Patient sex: M
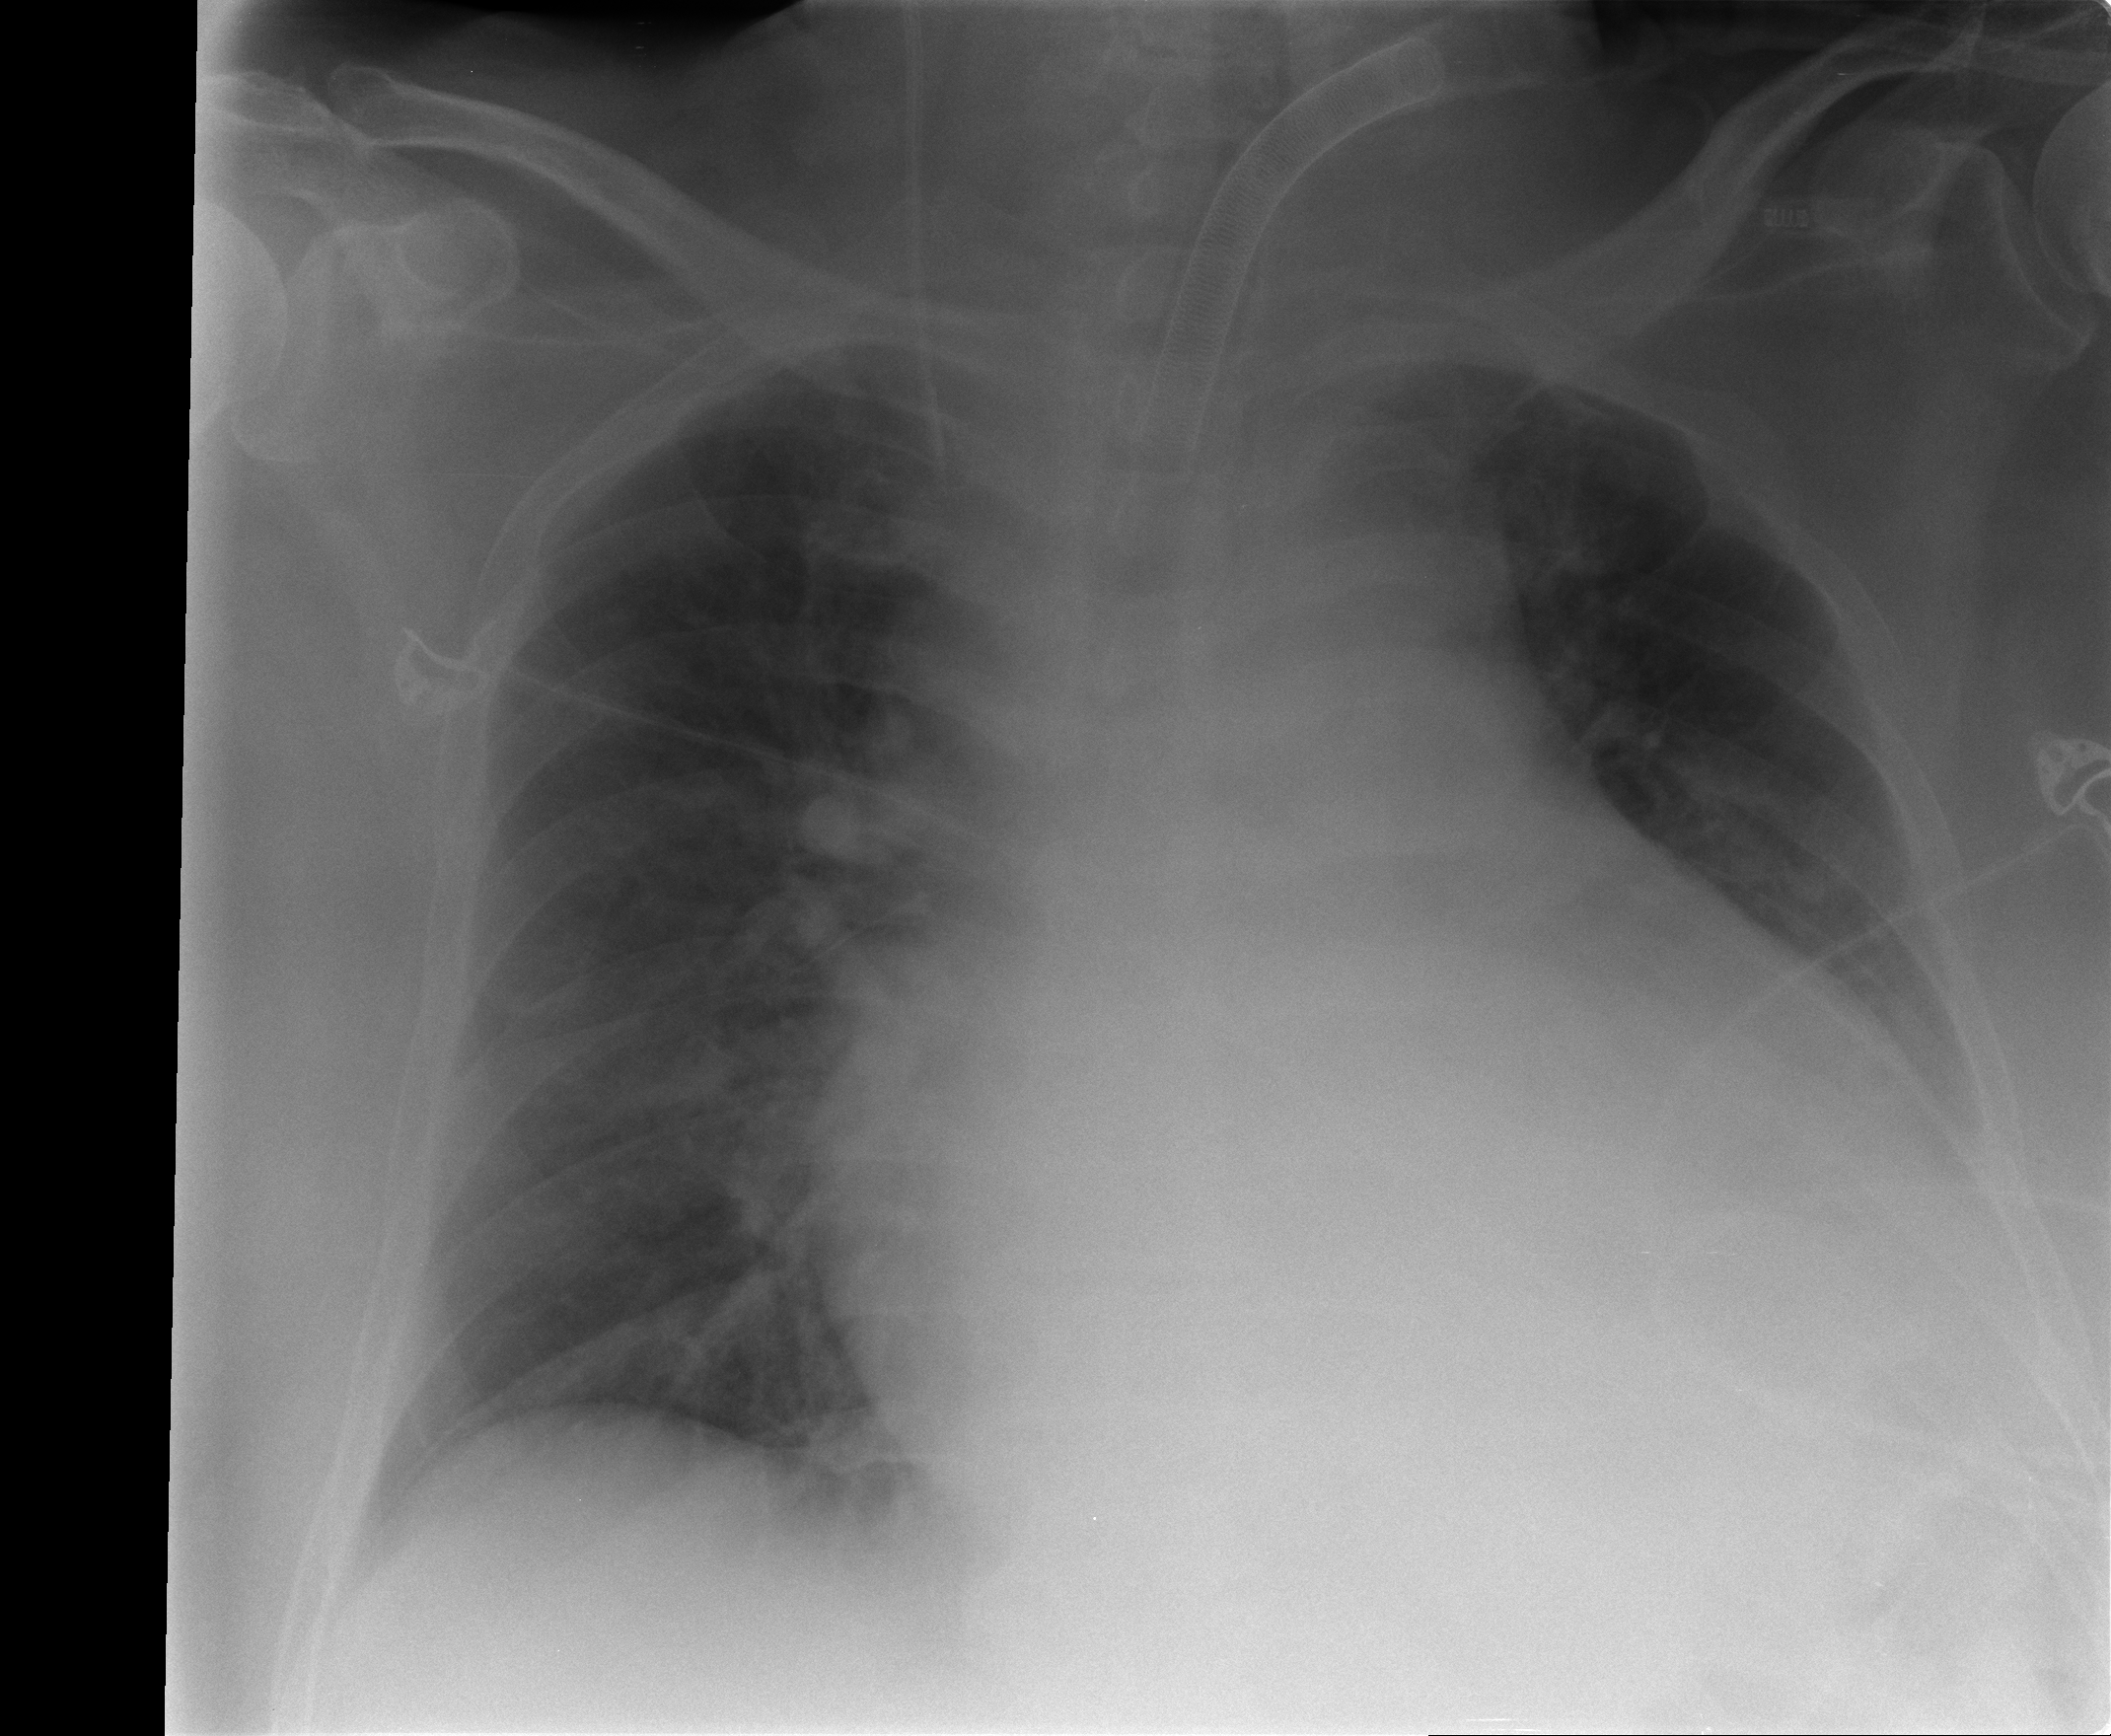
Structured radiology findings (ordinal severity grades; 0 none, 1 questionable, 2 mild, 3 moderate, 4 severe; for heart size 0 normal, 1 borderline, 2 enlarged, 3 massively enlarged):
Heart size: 3
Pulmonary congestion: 2
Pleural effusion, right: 0
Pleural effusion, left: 1
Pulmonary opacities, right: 0
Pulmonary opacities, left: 0
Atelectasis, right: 0
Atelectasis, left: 0